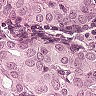
Metastatic tissue present: yes